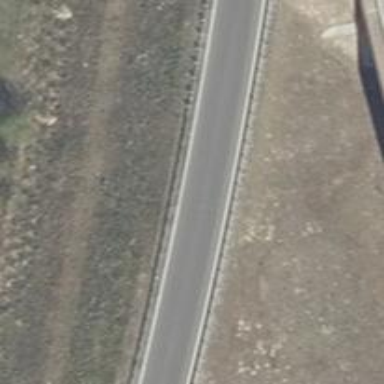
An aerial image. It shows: Asphalt motorway link.